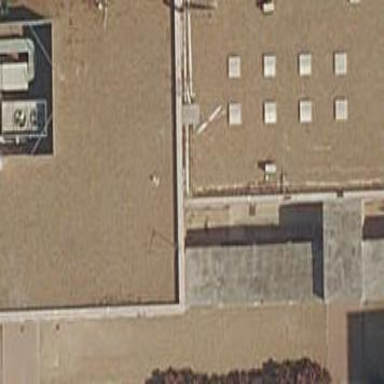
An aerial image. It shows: Public building.